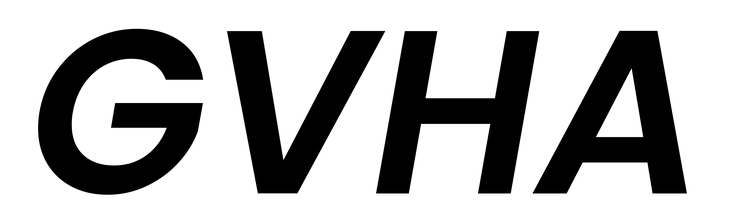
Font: Poppins-SemiBoldItalic